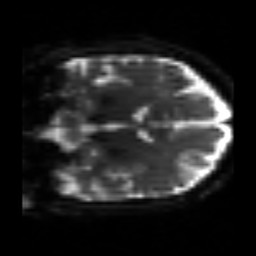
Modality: sbref
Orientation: coronal
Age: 39
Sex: female
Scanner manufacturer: siemens
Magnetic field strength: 3 T
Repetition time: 3.2 s
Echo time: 0.081 s